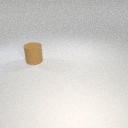
large brown rubber cylinder